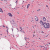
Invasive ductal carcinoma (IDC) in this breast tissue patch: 1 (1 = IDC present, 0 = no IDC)